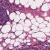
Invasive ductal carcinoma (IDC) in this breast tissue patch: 1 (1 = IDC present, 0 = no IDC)